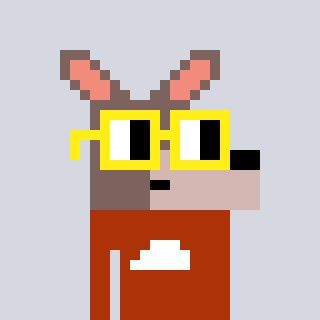
a pixel art character with square yellow glasses, a kangaroo-shaped head and a hotbrown-colored body on a cool background